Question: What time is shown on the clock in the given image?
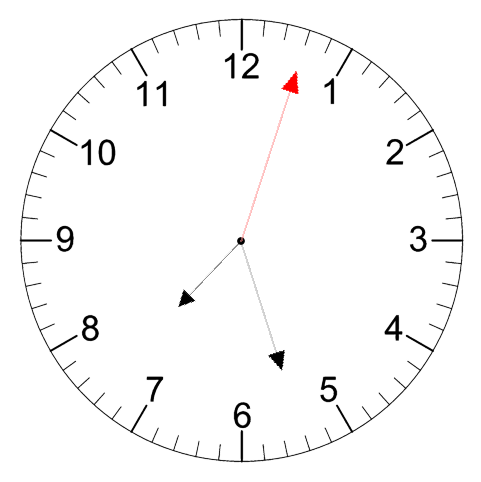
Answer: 07:27:03